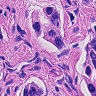
Metastatic tissue present: yes